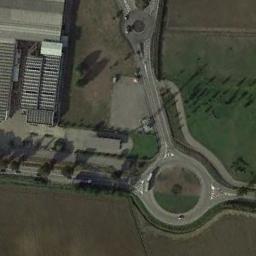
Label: roundabout